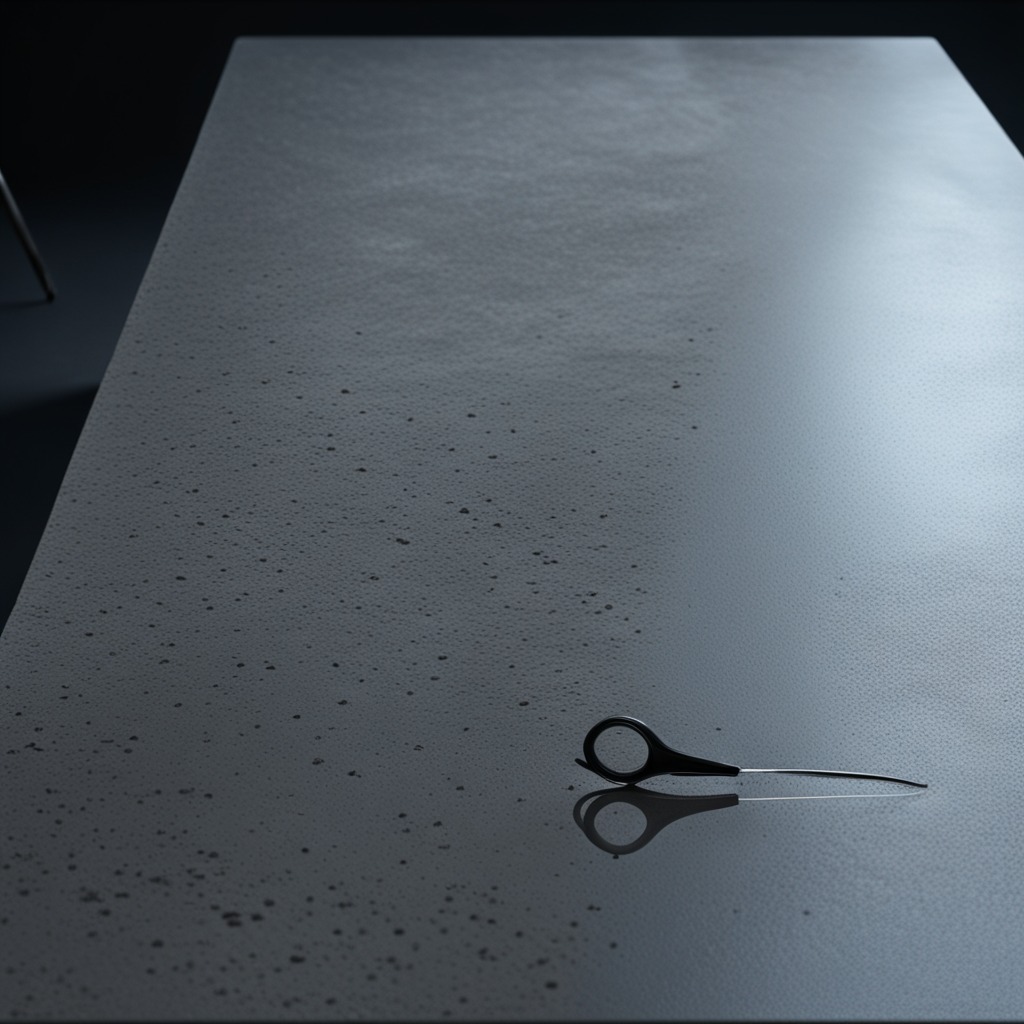
A scissor lies on the granite table inside a workshop at night.